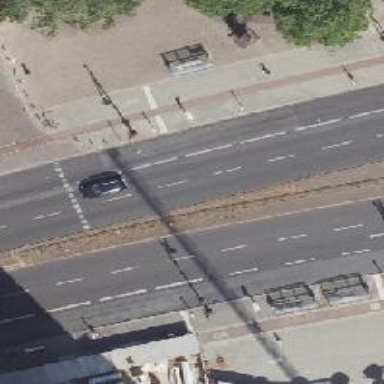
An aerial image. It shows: Secondary road with asphalt surface. There is cycle track on the right side.